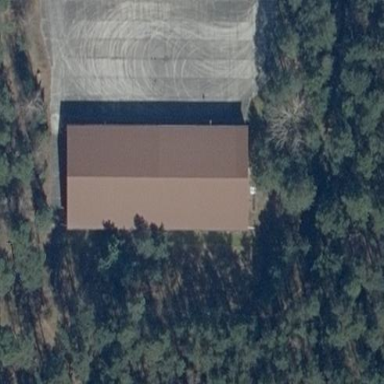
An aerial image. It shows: Industrial building.